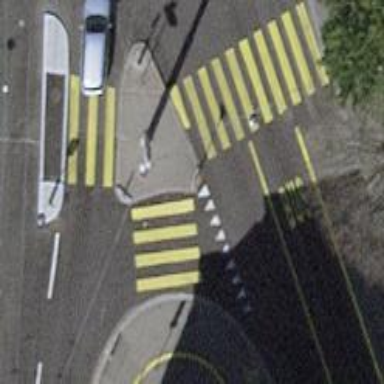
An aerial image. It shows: Uncontrolled zebra crossing with notable zebra markings.